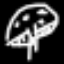
Label: mushroom